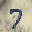
Label: 7